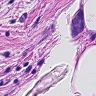
Metastatic tissue present: yes